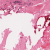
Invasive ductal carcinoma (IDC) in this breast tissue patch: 0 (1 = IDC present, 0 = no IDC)